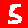
Digit: 5